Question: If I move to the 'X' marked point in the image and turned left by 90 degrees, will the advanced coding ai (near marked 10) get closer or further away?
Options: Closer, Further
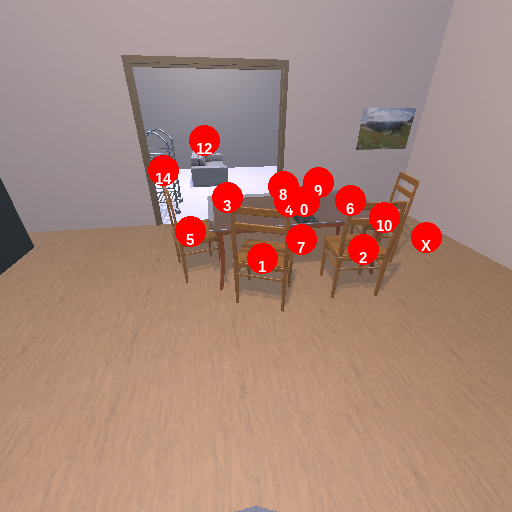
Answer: Closer